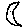
Label: moon